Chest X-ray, AP view. Patient: 65 years old, sex M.
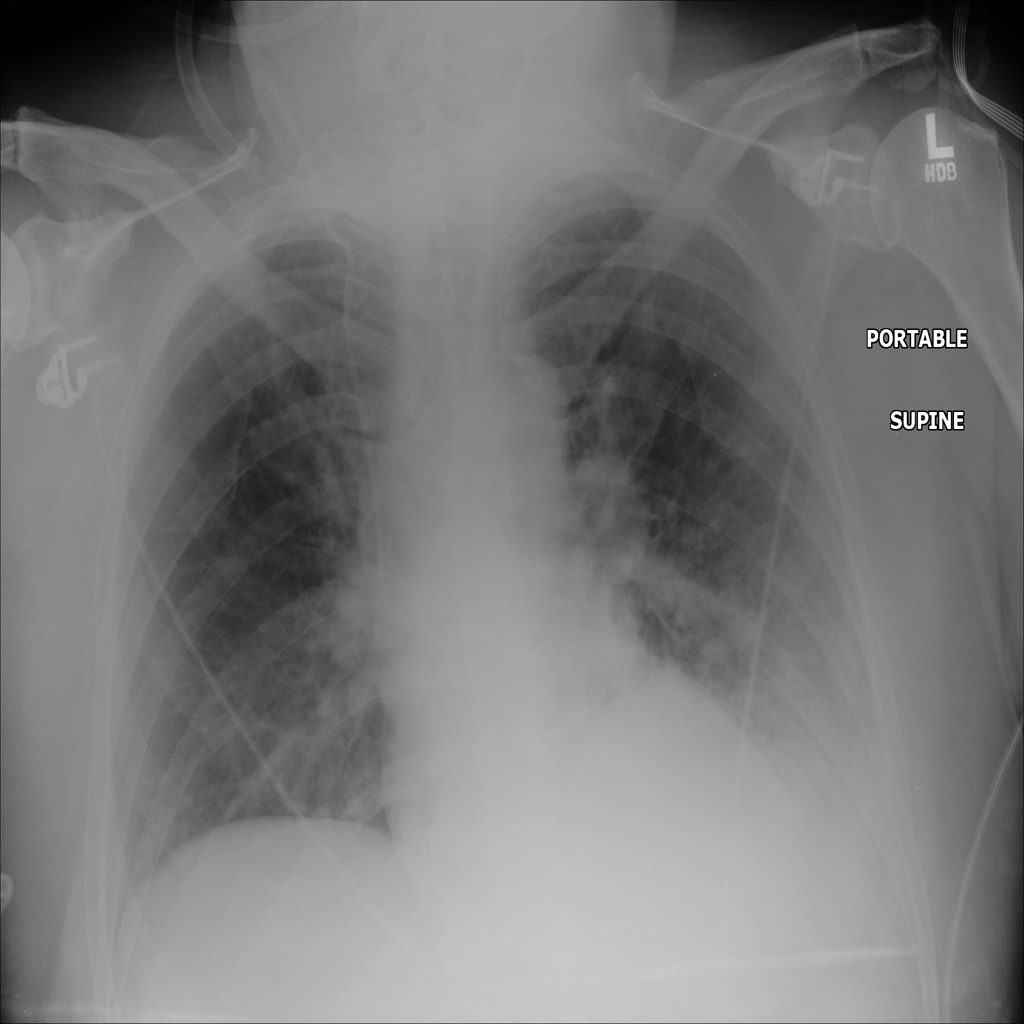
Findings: Edema, Effusion